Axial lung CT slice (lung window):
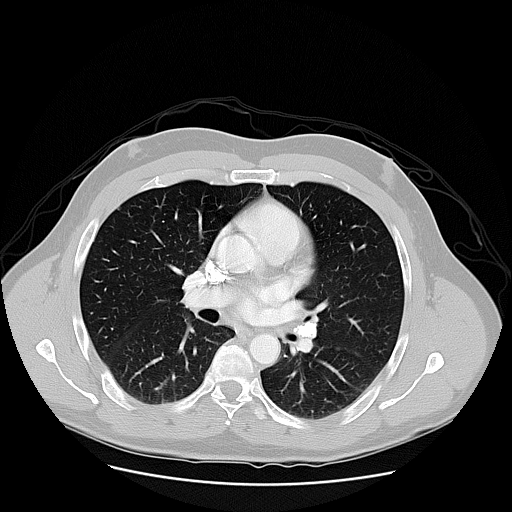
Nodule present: no